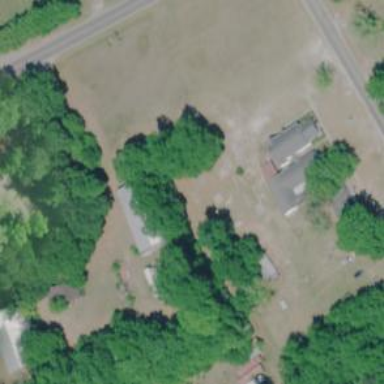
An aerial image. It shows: Grave yard.